Field crop: maize
Growth stage: 1
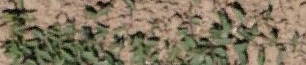
Species: convolvulus